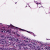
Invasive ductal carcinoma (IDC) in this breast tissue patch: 1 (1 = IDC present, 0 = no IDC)